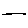
Label: line